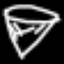
Label: diamond